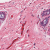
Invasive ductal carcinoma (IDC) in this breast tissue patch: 0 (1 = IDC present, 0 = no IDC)